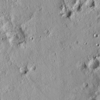
Label: not_dusty